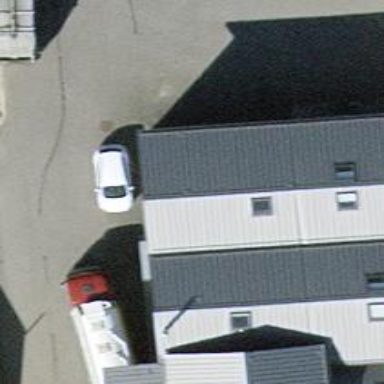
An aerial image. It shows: Building with gabled roof. The roof's color is light slate gray and it is oriented along the building.